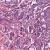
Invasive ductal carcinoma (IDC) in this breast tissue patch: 1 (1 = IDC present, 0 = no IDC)